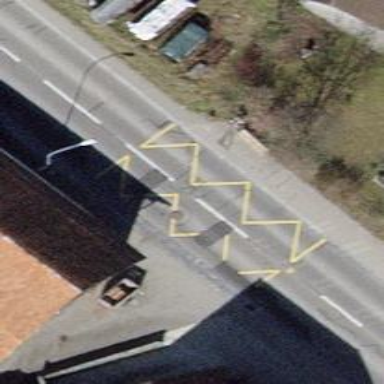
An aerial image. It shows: Public transport stop position.